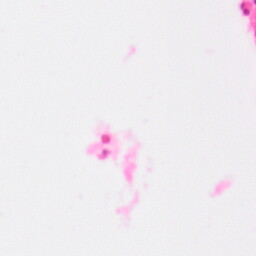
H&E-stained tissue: Colon